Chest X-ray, AP view. Patient: 42 years old, sex M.
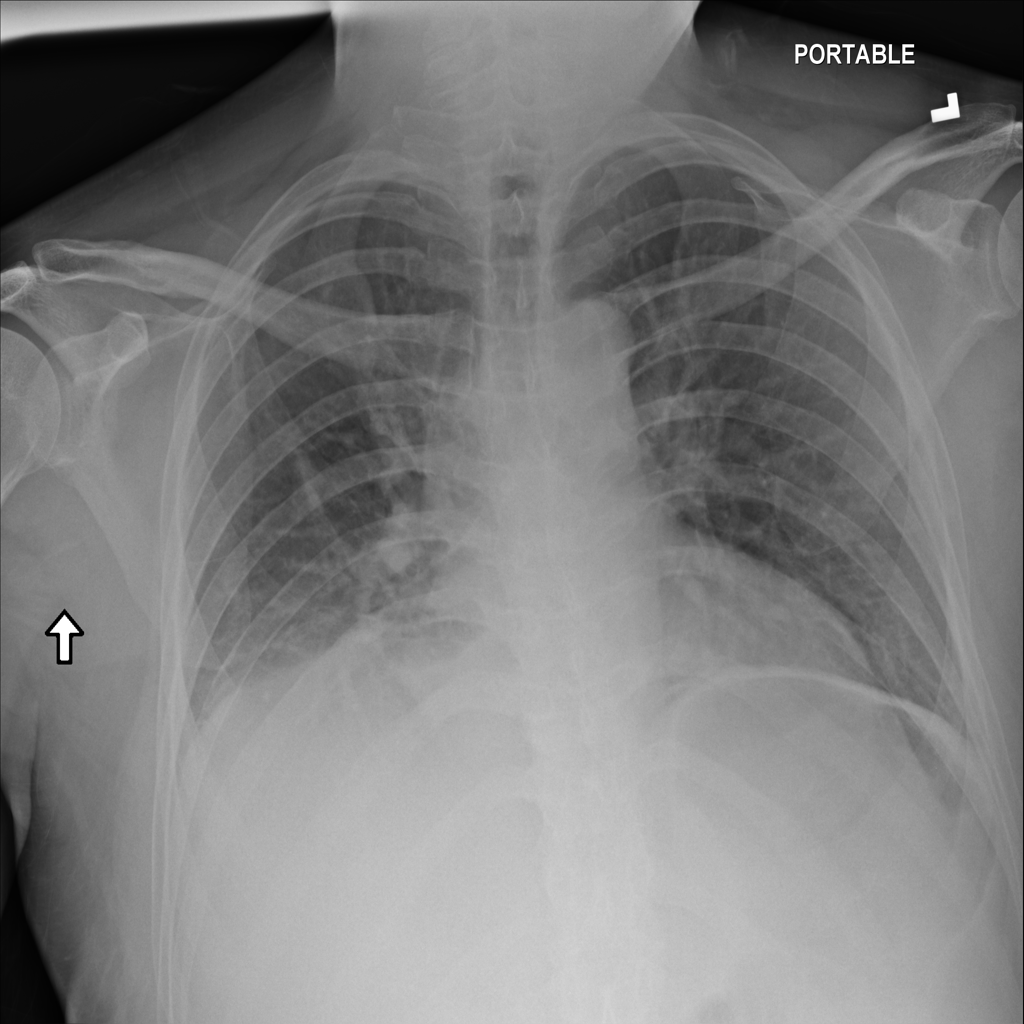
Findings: Atelectasis, Infiltration